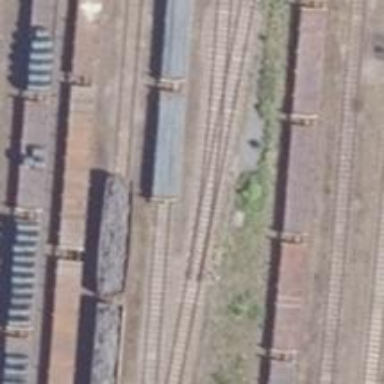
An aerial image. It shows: Railway switch.